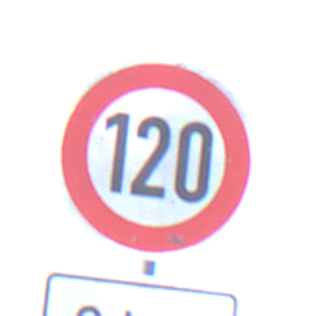
Verkehrszeichen: Geschwindigkeit120
Zusatzzeichen unten: Entfernungsangaben2
Umgebung: Outdoor, Suburban
Tageszeit: SunriseSunset
Wetter: PartlyCloudy
Licht: Natural
Jahreszeit: NotSpecified
Kontrast: LowContrast